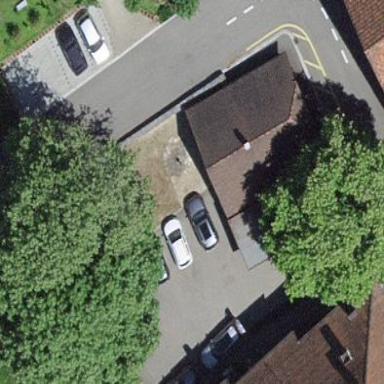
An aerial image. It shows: Shed.